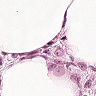
Metastatic tissue present: yes